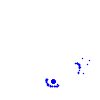
Particle: electron